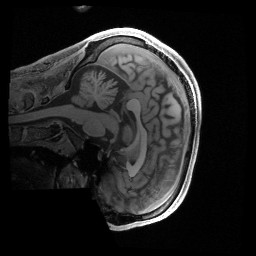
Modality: T1w
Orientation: sagittal
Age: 38
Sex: male
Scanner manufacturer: siemens
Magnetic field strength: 3 T
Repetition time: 2.4 s
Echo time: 0.00222 s